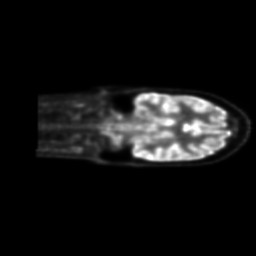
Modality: PET
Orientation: coronal
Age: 48
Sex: female
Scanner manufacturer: siemens